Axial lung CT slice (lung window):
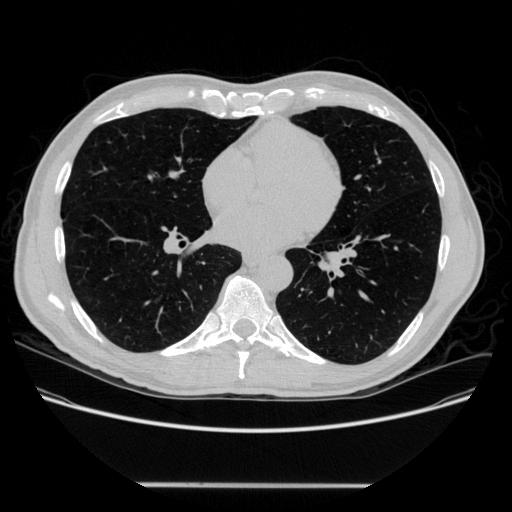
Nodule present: no